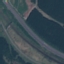
Land use / land cover: Highway